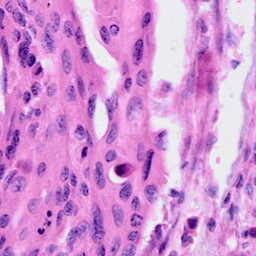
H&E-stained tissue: Cervix